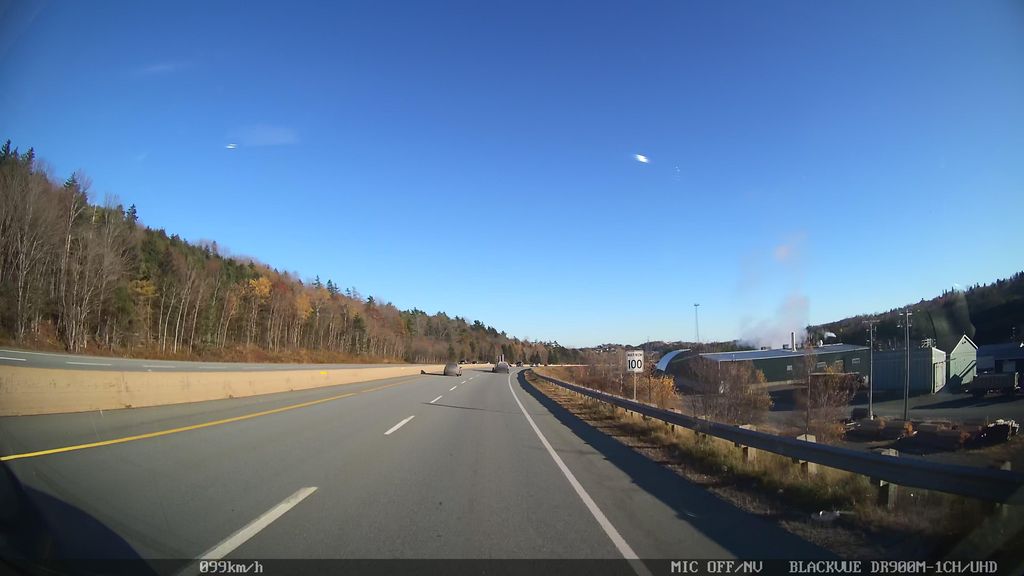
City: halifax